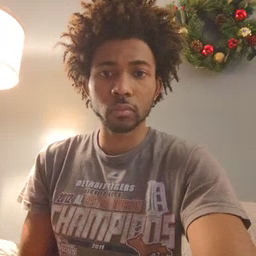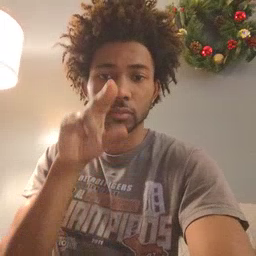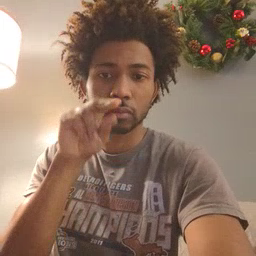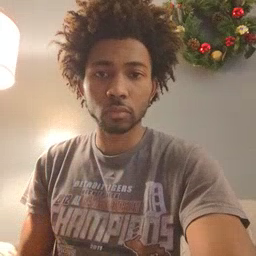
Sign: duck